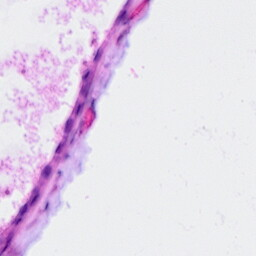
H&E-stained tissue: Ovarian